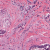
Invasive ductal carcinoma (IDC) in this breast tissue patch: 0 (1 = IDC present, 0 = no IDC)